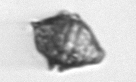
Label: Kryptoperidinium_triquetrum